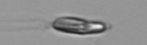
Label: Chrysochromulina